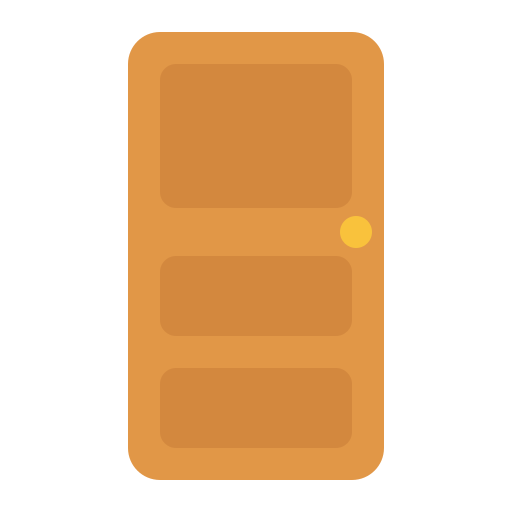
door flat